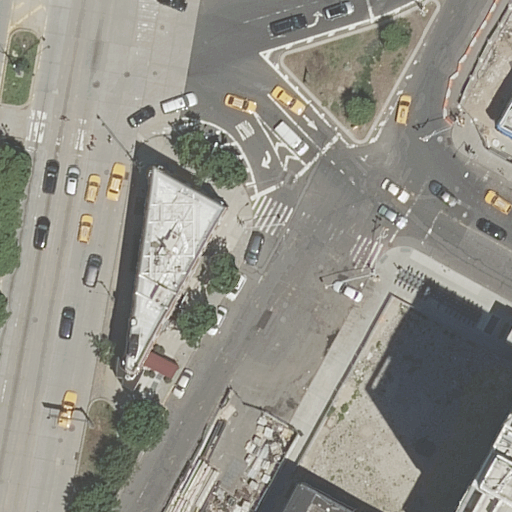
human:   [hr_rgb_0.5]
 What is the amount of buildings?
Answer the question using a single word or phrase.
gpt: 6

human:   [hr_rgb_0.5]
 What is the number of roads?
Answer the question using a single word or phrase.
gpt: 17

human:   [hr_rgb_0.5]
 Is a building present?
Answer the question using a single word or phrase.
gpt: yes

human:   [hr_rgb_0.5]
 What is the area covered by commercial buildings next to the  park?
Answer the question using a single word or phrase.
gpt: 0m2

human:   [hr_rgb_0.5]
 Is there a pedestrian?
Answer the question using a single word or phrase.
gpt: yes

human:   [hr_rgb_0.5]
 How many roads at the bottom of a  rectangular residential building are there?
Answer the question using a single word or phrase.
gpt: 9

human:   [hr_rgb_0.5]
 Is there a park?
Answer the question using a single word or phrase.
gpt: yes

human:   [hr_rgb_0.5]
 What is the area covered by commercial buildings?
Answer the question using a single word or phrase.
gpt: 0m2

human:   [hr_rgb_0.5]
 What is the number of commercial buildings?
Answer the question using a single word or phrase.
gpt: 0

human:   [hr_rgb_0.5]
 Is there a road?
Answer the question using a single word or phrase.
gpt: yes

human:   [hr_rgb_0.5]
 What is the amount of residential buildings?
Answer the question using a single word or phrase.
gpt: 6

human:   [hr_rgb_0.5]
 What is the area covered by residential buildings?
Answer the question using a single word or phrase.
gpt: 2728m2

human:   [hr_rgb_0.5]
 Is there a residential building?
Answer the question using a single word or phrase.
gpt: yes

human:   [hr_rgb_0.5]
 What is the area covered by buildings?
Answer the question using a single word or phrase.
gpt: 2728m2

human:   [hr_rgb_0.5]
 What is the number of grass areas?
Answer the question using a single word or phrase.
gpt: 3

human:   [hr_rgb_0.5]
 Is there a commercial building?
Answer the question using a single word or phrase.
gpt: no

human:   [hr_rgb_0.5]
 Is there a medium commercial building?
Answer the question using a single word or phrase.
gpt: no

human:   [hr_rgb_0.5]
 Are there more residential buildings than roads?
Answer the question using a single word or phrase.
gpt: no

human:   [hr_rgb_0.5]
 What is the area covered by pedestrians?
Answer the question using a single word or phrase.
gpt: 4m2

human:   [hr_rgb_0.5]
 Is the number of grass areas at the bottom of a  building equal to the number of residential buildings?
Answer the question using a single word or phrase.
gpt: no

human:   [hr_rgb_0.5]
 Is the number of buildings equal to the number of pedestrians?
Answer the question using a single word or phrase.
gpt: no

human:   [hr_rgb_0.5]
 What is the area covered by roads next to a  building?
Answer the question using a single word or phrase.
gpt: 0m2

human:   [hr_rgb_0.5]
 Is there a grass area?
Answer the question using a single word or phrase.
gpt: yes

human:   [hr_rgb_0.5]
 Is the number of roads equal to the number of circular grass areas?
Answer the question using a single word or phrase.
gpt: no

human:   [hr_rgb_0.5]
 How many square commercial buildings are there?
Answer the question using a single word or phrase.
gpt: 0

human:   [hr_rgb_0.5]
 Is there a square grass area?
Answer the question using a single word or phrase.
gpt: no

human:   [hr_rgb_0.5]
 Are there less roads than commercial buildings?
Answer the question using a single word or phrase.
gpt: no

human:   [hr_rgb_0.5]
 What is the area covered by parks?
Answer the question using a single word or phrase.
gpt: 2188m2

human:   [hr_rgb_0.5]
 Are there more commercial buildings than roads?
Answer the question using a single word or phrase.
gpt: no

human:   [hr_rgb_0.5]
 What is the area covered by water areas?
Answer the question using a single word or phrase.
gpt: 0m2

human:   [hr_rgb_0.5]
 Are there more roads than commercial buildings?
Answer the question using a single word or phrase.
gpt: yes

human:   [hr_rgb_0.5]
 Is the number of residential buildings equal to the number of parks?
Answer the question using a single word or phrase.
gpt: no

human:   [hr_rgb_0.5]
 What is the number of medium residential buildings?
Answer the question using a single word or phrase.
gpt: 2

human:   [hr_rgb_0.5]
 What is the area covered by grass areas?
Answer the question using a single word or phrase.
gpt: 191m2

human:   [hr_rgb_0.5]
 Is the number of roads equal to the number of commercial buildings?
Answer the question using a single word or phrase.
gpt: no

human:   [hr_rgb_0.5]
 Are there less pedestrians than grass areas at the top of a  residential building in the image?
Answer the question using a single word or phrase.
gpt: yes

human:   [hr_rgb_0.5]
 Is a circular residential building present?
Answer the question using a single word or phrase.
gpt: no

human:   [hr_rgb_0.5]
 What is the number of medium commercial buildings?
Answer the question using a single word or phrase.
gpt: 0

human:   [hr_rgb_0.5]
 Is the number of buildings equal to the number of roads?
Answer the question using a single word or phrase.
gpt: no

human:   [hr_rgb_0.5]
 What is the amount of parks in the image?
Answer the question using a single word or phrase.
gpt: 1

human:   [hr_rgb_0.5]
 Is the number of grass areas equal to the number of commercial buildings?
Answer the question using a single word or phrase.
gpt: no

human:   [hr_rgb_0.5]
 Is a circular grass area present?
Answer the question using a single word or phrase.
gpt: no

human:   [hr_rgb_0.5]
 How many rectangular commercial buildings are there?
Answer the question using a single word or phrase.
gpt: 0

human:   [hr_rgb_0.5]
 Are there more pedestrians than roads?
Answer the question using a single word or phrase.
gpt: no

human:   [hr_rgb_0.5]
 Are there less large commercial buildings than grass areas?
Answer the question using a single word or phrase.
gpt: yes

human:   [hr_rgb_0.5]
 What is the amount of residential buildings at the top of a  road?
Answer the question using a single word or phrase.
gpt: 3

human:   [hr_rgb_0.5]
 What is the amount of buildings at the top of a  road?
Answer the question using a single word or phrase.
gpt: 3

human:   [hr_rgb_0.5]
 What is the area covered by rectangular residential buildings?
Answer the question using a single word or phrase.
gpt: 539m2

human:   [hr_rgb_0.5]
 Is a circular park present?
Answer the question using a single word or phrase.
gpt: no

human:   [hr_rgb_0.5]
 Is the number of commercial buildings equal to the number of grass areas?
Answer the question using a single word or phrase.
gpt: no

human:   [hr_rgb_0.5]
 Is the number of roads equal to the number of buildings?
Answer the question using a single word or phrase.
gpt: no

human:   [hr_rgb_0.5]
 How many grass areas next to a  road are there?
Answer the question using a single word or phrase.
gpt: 3

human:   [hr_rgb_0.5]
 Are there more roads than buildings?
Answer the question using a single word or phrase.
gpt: yes

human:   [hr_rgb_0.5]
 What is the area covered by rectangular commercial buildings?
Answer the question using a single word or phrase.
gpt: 0m2

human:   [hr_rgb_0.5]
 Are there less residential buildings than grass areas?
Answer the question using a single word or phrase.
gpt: no

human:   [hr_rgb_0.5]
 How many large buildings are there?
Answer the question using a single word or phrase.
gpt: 1

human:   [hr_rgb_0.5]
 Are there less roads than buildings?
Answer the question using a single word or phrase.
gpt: no

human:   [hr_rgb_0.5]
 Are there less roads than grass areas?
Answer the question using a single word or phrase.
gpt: no

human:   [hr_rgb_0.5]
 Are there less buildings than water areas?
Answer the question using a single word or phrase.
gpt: no

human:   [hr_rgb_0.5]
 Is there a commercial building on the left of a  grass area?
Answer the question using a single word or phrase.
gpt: no

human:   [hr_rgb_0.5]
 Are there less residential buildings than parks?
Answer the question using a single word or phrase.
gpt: no

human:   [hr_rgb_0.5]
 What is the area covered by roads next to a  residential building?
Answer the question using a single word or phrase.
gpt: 0m2

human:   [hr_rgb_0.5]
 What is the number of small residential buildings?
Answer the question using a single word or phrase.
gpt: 3

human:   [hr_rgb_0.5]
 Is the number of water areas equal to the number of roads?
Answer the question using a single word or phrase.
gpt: no